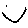
Label: smiley face